Question: In Google Chrome, 'input[type=number]' spin buttons are shown only on hover.

This is the code I use:
'''
<input type="number" value="1" min="1" max="999" />
'''
Is there any way to always show spin buttons?
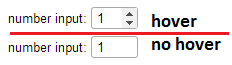
Answer: You can target spin buttons using '::-webkit-inner/outer-spin-button' and than just set 'opacity' to 1 (spins are always there, but in default they have 'opacity: 0').
Code:
'''
<style>
input[type=number]::-webkit-inner-spin-button {
opacity: 1
}
</style>
<input type="number" value="1" min="1" max="999">
'''
Fiddle:
<URL>